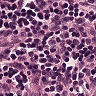
Metastatic tissue present: no